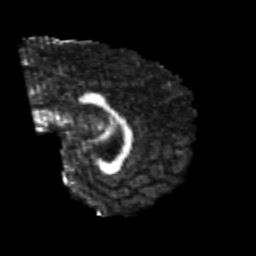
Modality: FA
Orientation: sagittal
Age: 24
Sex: male
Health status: healthy
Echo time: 0.074 s